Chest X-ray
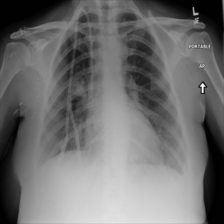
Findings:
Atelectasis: negative
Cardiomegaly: negative
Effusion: positive
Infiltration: positive
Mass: negative
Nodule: negative
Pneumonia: negative
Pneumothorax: negative
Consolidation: negative
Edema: negative
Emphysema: negative
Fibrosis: negative
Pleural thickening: negative
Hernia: negative